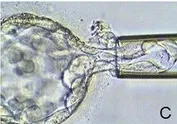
Trophectoderm. Biopsies.
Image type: radiology (ct)